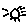
Label: sun